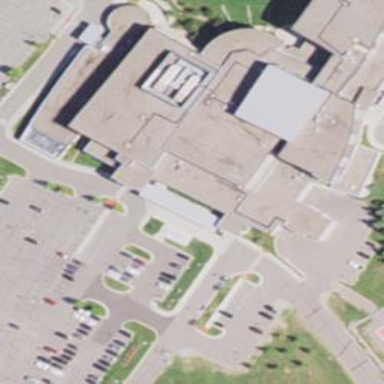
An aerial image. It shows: Pharmacy providing healthcare services.